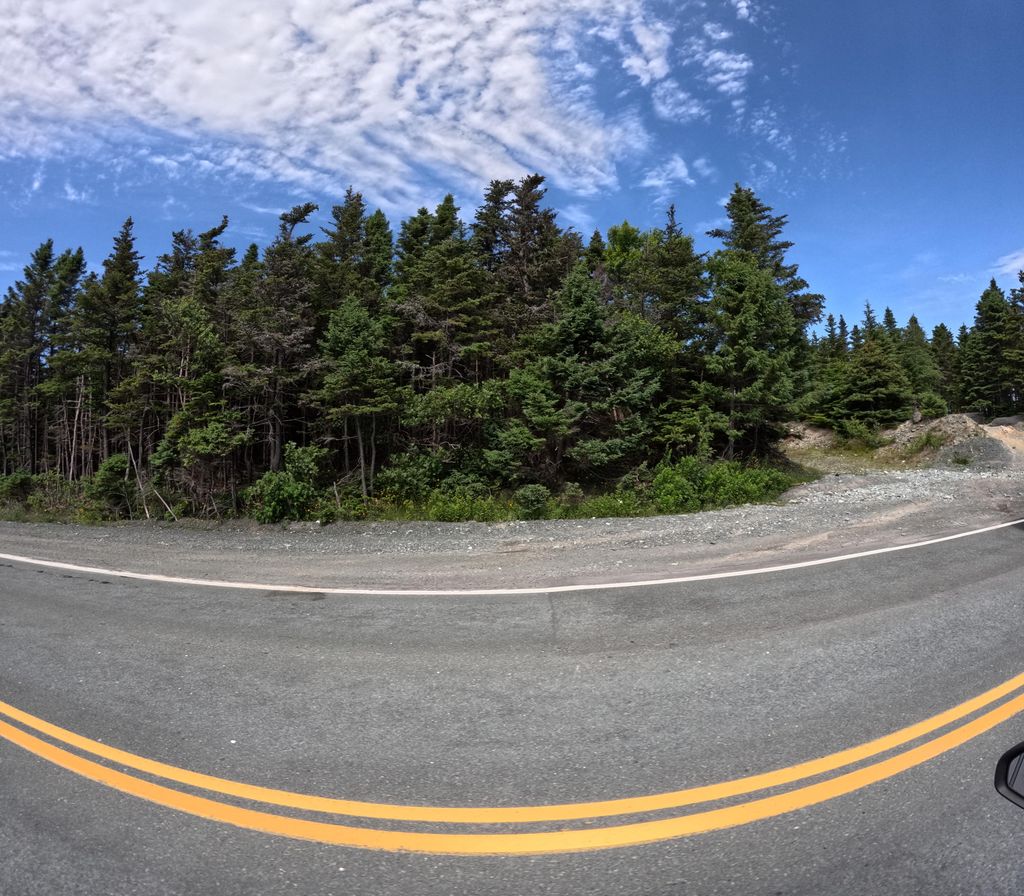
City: st_johns